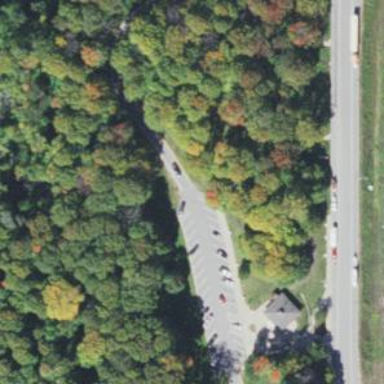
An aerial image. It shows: Rest area along the road.